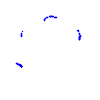
Particle: proton